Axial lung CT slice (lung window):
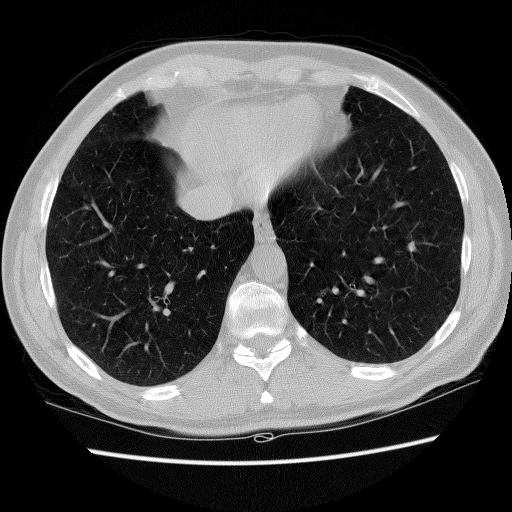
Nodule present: no